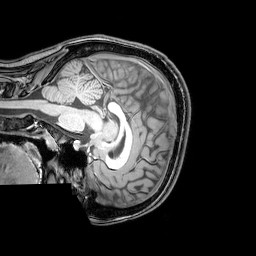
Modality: T1w
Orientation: sagittal
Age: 20
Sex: female
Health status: healthy
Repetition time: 0.081 s
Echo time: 0.037 s